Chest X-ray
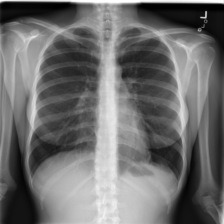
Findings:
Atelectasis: negative
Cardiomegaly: negative
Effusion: negative
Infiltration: negative
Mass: negative
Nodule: negative
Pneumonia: negative
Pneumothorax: negative
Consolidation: negative
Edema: negative
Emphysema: negative
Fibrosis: negative
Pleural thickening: negative
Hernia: negative